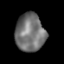
Tissue: lung
Cell type: Epithelial cells
Senescence score: 0.1559
Nuclear area (px): 1091
Mean DAPI intensity: 114.314